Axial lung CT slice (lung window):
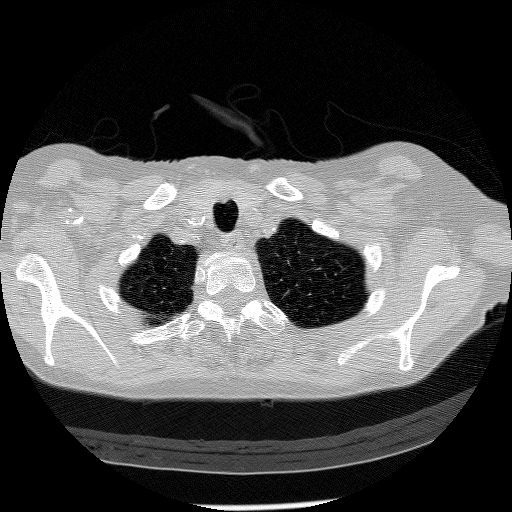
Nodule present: no